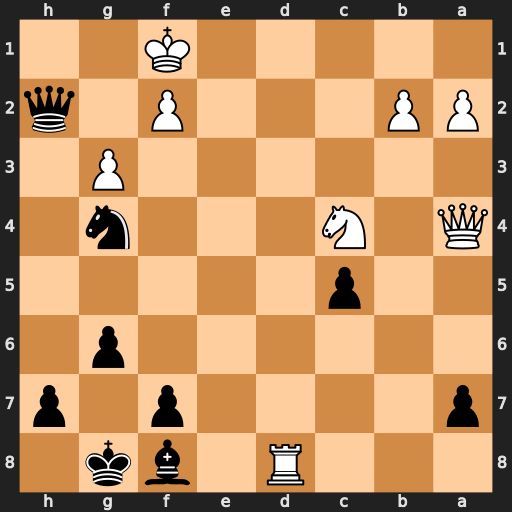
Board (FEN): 3R1bk1/p4p1p/6p1/2p5/Q1N3n1/6P1/PP3P1q/5K2
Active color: b
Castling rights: -
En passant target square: -
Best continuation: Qxf2#